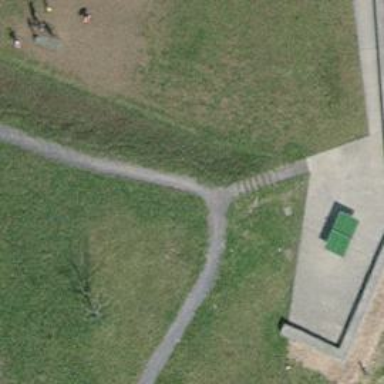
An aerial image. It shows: Pathway of pebblestone steps.